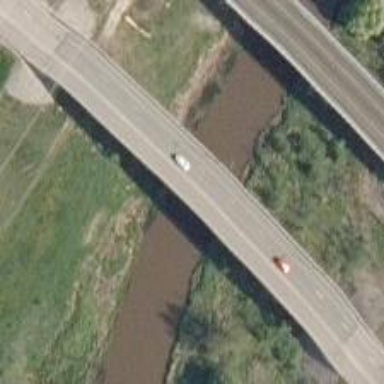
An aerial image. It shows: Bridge with beam structure.